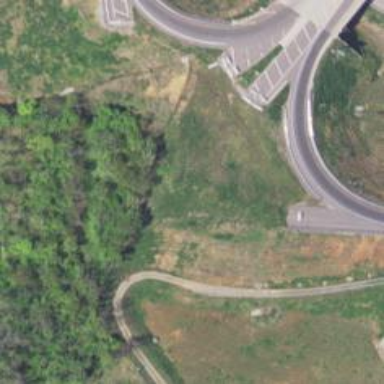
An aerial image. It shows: Diverging Diamond Interchange (DDI) junction.